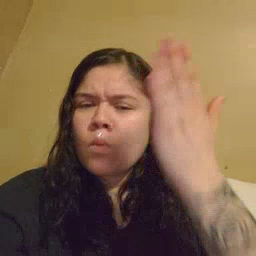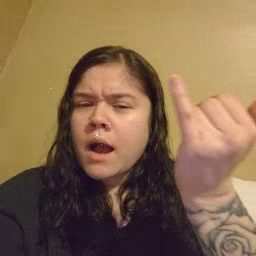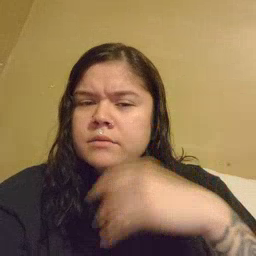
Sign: why